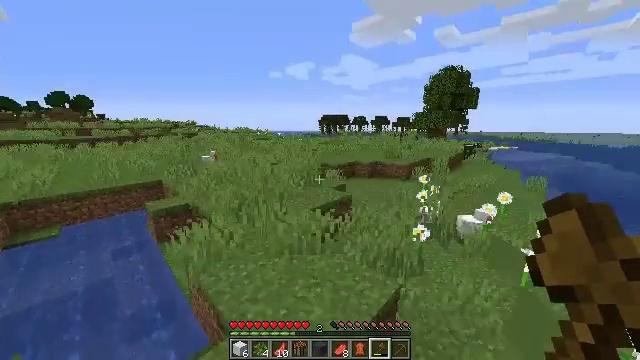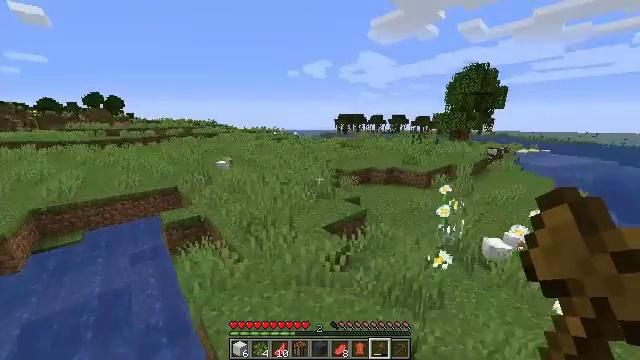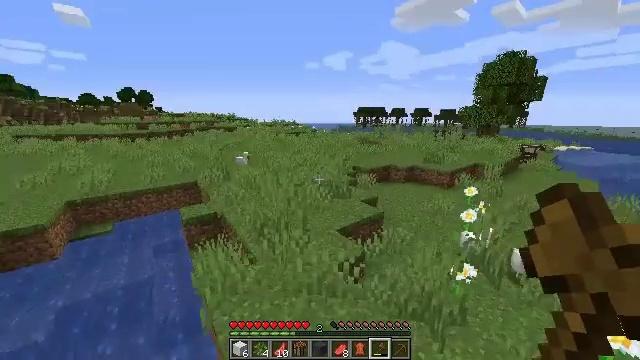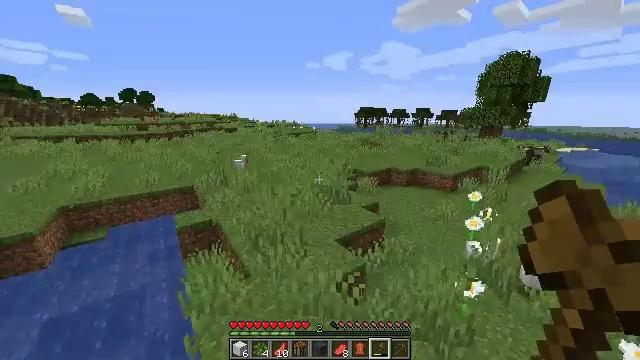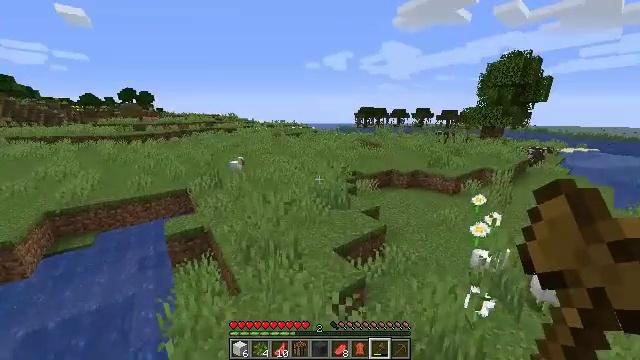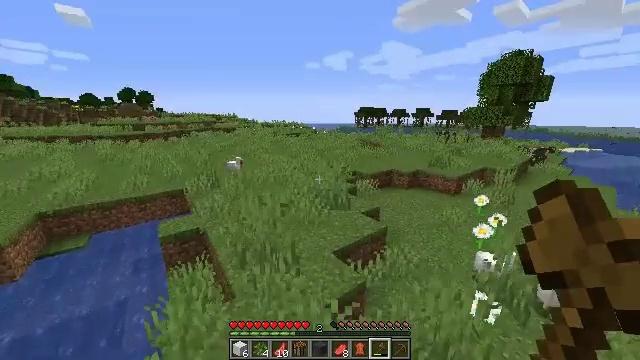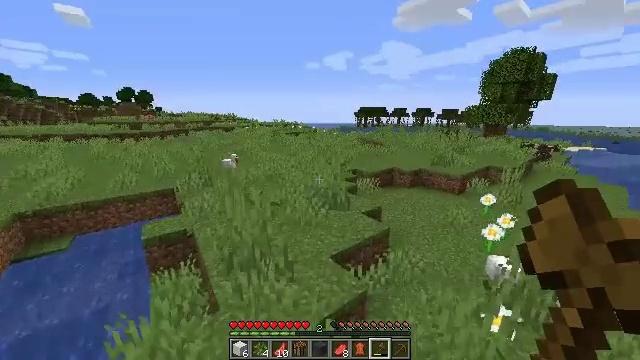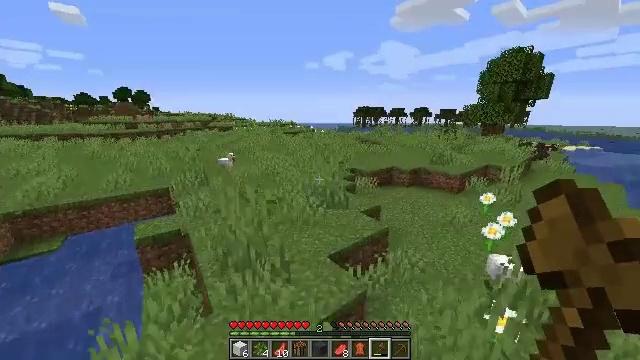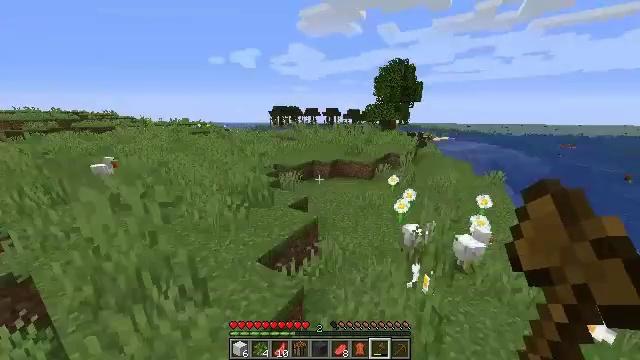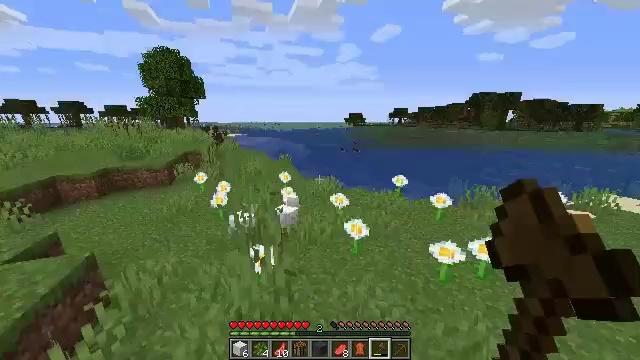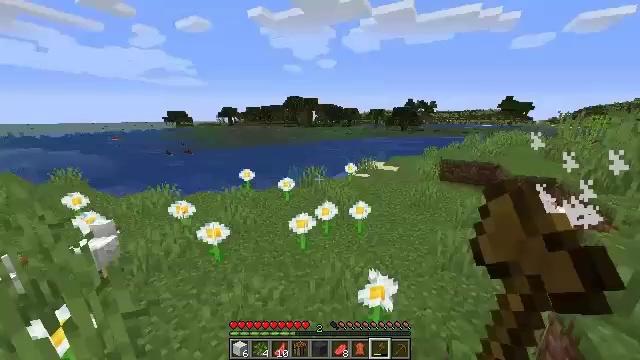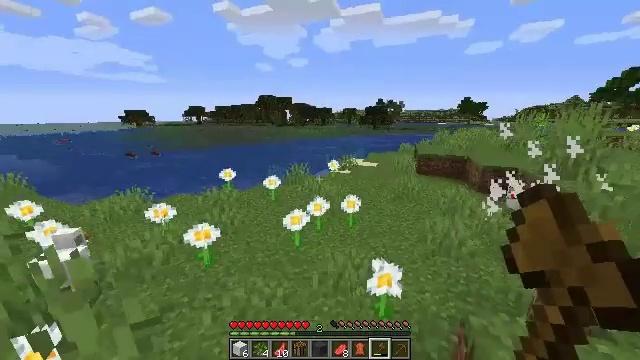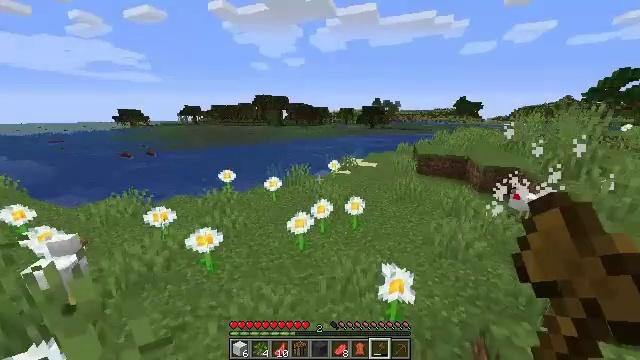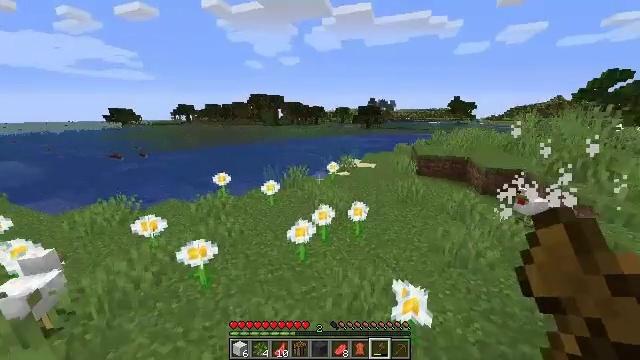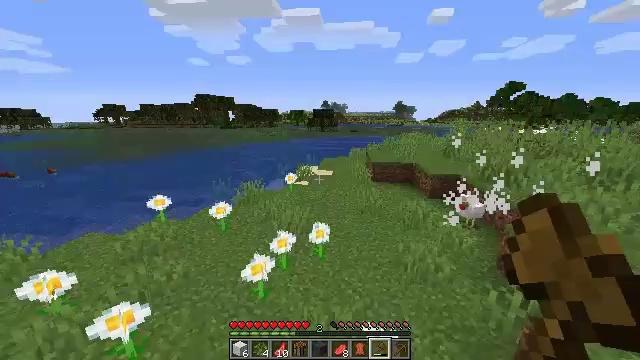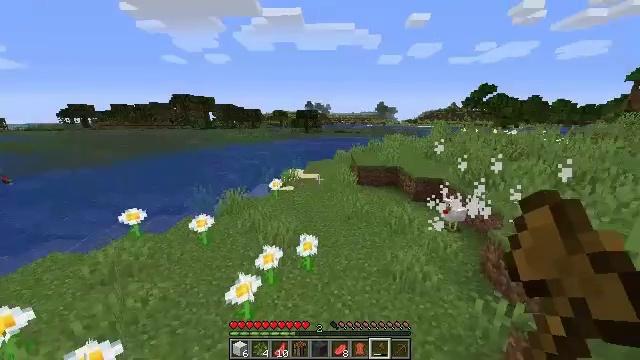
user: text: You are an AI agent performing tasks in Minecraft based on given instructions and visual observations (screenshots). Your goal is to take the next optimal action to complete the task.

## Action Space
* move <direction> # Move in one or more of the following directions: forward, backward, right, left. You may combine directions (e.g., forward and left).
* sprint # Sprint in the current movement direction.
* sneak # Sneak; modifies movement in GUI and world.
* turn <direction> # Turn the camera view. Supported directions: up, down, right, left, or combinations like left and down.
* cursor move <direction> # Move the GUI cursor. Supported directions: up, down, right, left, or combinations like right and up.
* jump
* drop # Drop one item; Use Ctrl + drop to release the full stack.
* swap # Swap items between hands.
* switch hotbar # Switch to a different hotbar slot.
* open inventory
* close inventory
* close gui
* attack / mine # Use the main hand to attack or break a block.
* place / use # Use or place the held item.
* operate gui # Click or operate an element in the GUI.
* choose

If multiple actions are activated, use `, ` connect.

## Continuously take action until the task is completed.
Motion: motion action
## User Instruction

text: Break the lily pad.
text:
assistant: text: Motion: move forward, turn left, jump
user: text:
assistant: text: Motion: move forward, turn left and down, jump
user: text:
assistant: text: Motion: move forward, jump
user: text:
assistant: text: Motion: move forward, jump
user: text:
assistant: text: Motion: move forward, jump
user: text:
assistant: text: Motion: move forward, jump
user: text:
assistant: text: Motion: move forward, jump
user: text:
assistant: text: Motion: move forward, turn right, jump
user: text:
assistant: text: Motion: move forward, turn right, jump
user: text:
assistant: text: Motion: move forward, turn right, jump
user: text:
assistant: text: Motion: move forward, turn right
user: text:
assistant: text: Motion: move forward
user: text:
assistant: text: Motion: move forward, turn right
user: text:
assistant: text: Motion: move forward, turn right, jump
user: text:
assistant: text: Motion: move forward, turn right, jump
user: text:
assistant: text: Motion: move forward, turn right, jump
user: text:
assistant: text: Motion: move forward, jump
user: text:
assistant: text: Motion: move forward, jump
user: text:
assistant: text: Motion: move forward, jump
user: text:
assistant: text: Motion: move forward, jump
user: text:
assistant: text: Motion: move forward, jump
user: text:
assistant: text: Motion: move forward, jump
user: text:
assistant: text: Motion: move forward and move right, turn right and up, jump
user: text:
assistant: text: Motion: move forward and move right, turn right and up, jump
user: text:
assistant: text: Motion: move forward and move right, turn right, jump
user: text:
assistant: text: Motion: move forward and move right, jump
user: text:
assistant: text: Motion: move forward and move right, jump
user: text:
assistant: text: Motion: move forward and move right, jump
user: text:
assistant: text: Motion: move forward and move right, jump
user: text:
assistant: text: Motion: move forward and move right, jump